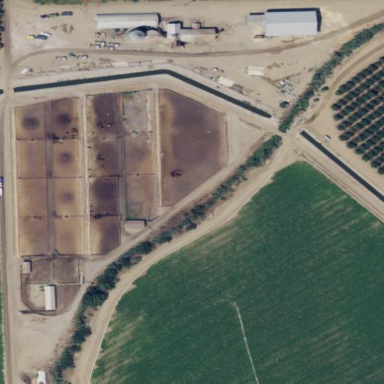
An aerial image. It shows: Farmyard area.